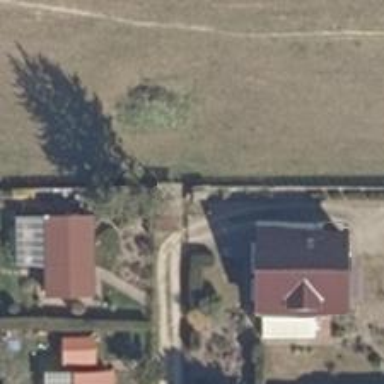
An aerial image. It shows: Driveway with ground surface.